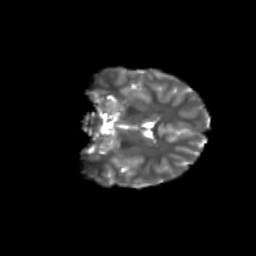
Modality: T2w
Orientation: coronal
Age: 11
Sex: female
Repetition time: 9.5 s
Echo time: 0.089 s